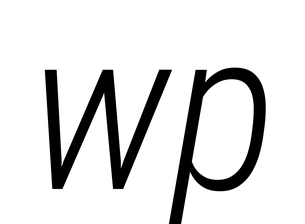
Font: Roboto-Italic_Condensed_Light_Italic